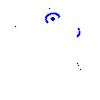
Particle: proton